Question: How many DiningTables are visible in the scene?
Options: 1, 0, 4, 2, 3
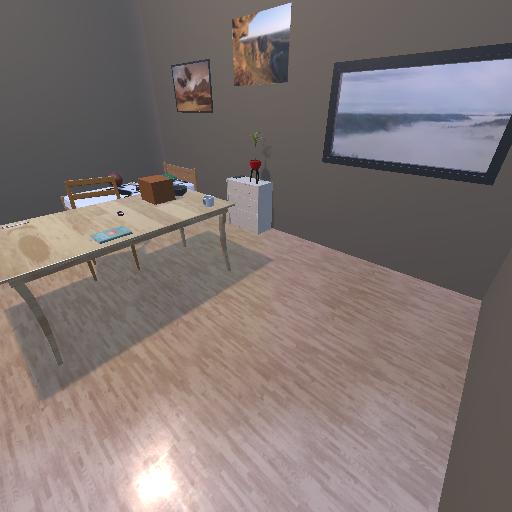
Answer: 1